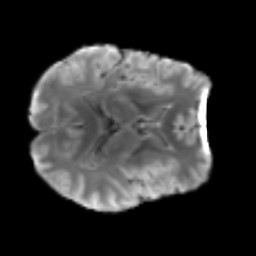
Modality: T2w
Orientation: axial
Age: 35
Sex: male
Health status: healthy
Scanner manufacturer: siemens
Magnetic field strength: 3 T
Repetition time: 3.6 s
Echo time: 0.092 s